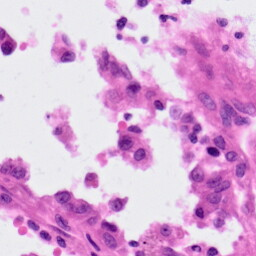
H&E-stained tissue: Lung